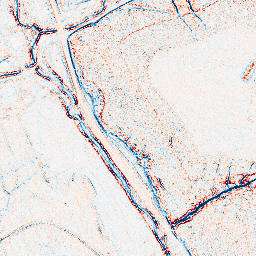
Category: edge_preserving
Decomposition family: bilateral
Decomposition parameters: d: 5
sigma_color: 75
sigma_space: 75
Upsampling method: quadratic
Upsampling parameters: scale: 4
Upsampling scale: 4